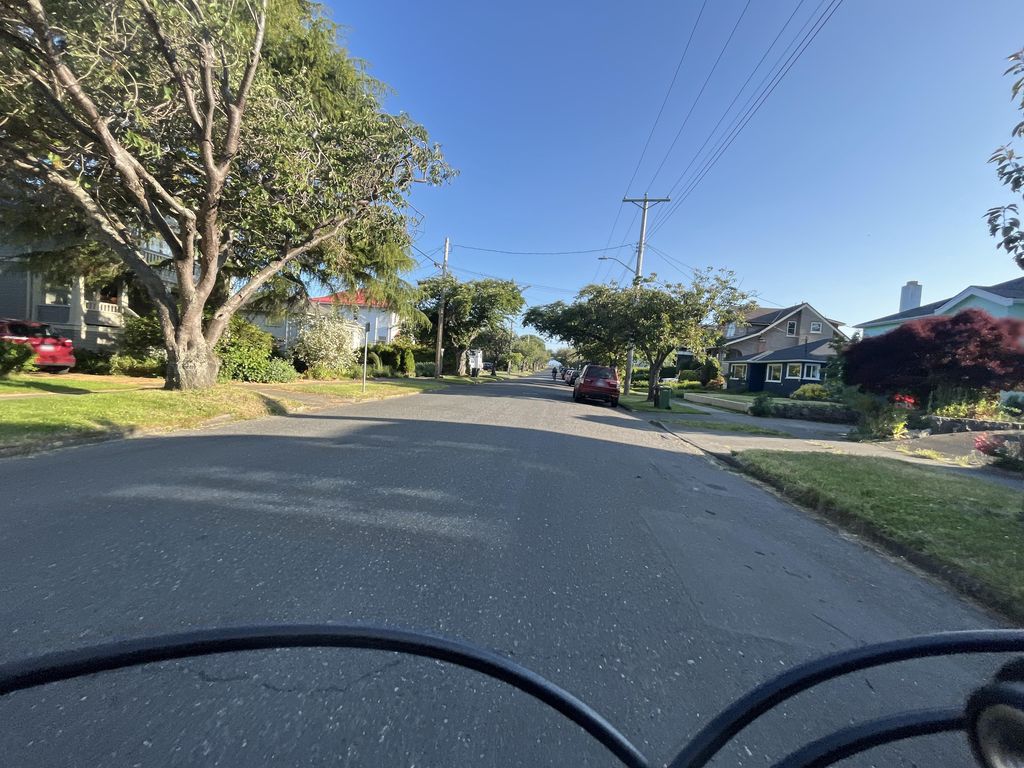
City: victoria